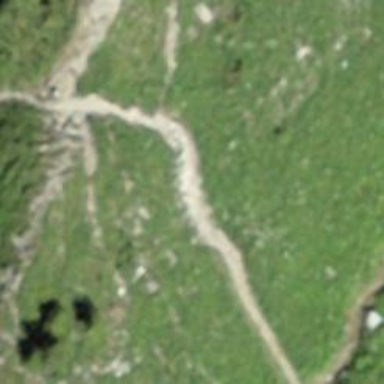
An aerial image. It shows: Path on the ground.